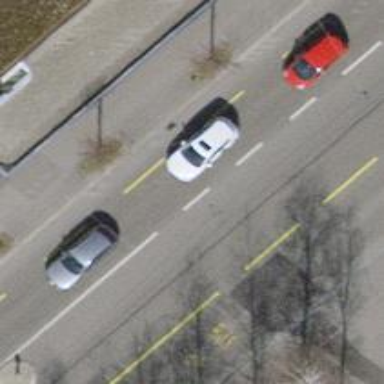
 and the right side of the road is shared with bus lanes."